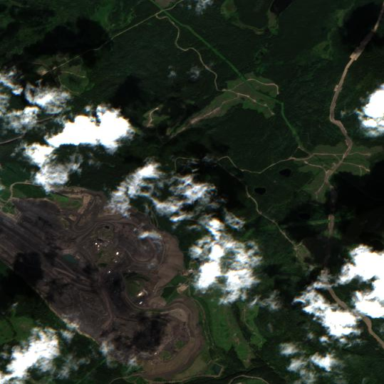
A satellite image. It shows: Industrial mine within quarry area.